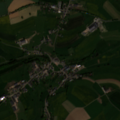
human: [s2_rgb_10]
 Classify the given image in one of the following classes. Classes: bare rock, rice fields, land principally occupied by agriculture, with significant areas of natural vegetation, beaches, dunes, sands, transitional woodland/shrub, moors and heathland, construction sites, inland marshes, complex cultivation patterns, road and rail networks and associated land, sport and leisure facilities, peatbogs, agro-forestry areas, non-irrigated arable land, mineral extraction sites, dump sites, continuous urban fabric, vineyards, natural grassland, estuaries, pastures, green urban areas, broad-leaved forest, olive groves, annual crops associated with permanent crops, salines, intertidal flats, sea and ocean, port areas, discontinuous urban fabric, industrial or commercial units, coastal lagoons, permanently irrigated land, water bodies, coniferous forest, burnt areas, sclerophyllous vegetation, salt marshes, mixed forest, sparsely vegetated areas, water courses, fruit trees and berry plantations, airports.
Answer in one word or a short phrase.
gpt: discontinuous urban fabric, pastures, complex cultivation patterns